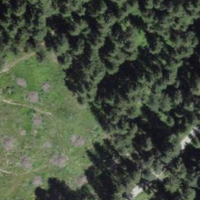
EUNIS habitat code: 43
Species observed at this site:
Rubus saxatilis